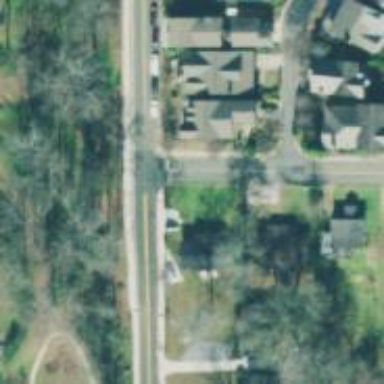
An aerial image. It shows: Stop road.